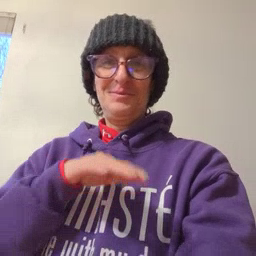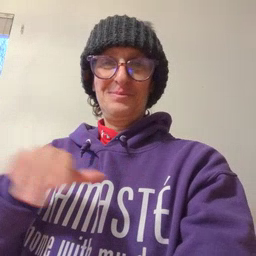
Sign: pool